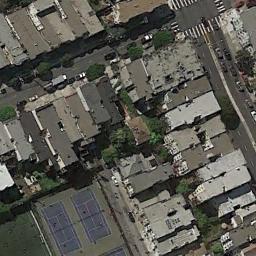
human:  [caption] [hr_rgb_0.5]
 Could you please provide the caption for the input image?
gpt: Tennis court is built next to a large building .

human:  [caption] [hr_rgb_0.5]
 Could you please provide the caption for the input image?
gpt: The tennis court is on the grass next to some buildings and trees .

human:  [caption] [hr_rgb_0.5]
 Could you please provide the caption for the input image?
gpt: There is a long blue and green tennis court in the picture .

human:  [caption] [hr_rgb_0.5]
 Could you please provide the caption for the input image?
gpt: There are many buildings of different shapes beside the tennis courts .

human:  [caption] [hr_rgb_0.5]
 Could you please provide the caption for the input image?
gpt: There are many buildings around the tennis court .